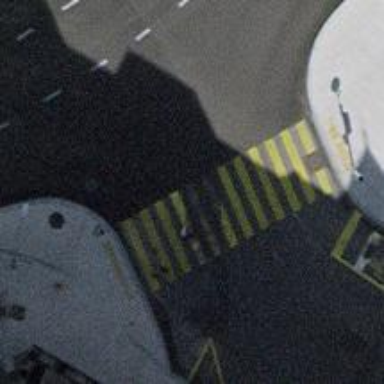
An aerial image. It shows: Crossing with traffic signals.